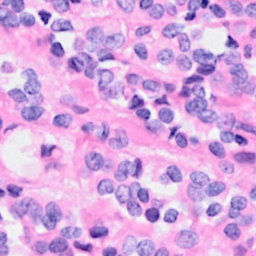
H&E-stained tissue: Breast